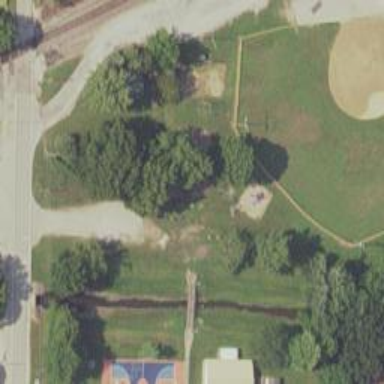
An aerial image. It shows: Playground area for leisure land.